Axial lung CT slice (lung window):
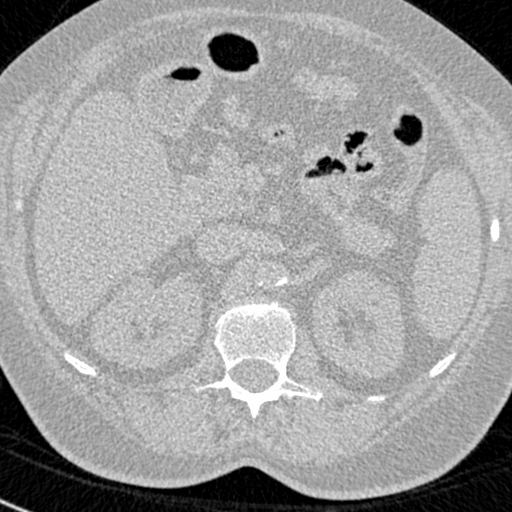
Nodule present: no